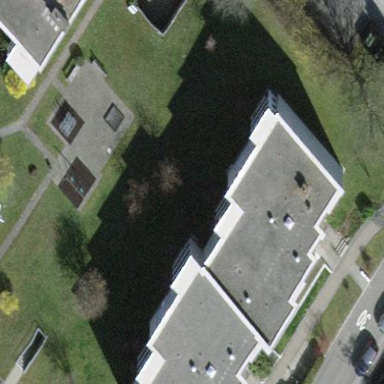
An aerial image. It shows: Building with flat roof.